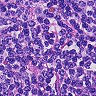
Metastatic tissue present: no